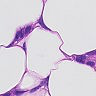
Metastatic tissue present: yes